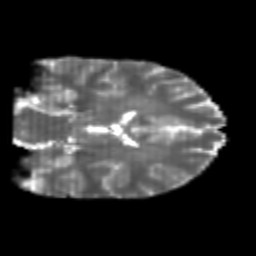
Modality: T2w
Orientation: coronal
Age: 22
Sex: female
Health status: healthy
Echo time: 0.074 s